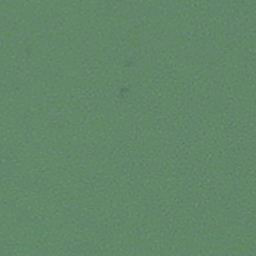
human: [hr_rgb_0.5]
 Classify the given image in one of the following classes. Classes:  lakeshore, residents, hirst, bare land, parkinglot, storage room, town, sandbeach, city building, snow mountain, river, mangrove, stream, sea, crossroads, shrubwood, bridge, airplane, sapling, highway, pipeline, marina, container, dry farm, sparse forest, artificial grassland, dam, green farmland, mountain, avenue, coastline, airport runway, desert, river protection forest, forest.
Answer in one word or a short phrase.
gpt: sea